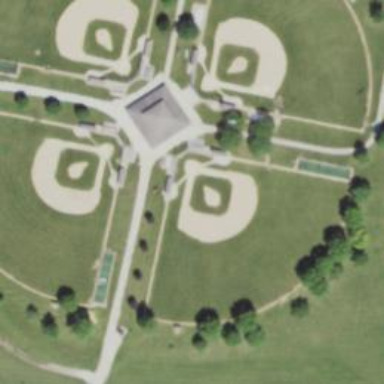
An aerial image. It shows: Baseball pitch for leisure land activities.